Field crop: maize
Growth stage: 2
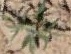
Species: atriplex